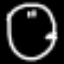
Label: clock